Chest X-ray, PA view. Patient: 64 years old, sex F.
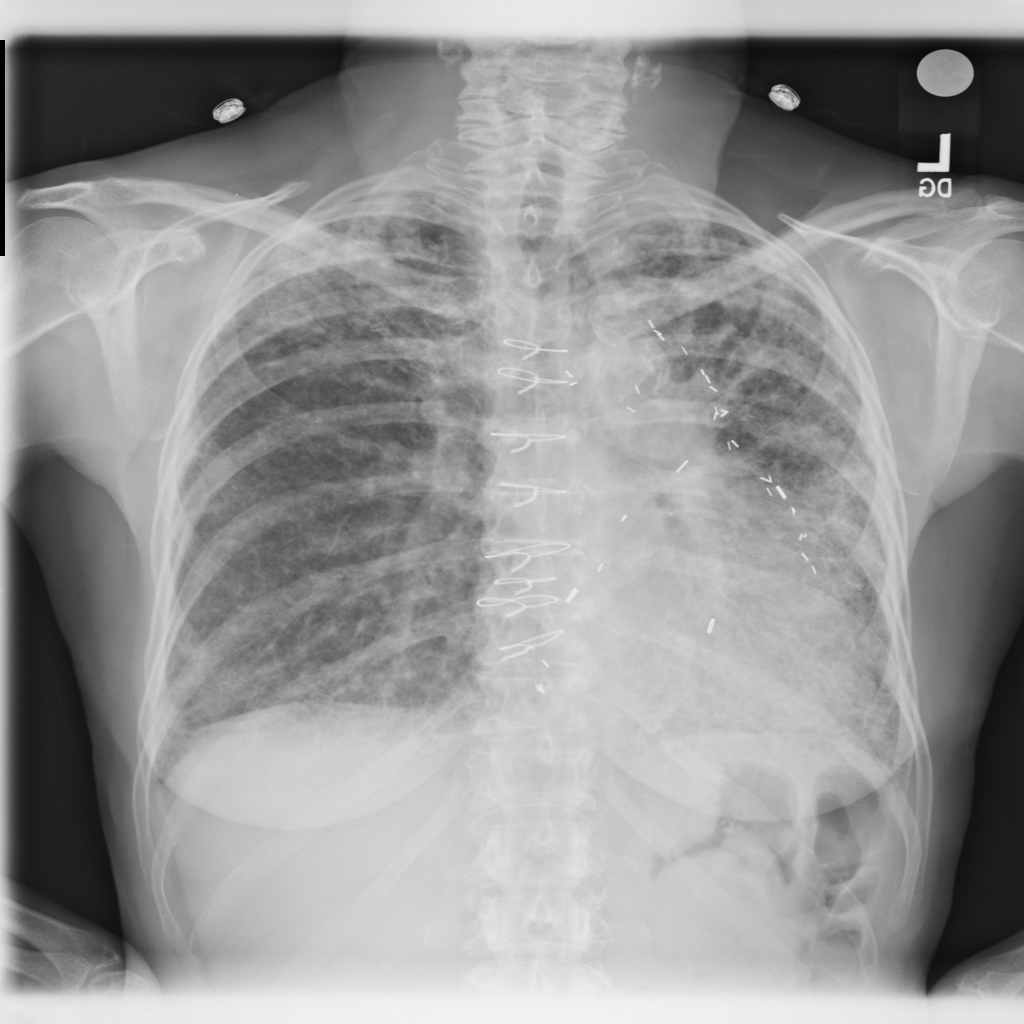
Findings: Fibrosis